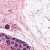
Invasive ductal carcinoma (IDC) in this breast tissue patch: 0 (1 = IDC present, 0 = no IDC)